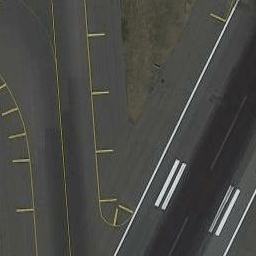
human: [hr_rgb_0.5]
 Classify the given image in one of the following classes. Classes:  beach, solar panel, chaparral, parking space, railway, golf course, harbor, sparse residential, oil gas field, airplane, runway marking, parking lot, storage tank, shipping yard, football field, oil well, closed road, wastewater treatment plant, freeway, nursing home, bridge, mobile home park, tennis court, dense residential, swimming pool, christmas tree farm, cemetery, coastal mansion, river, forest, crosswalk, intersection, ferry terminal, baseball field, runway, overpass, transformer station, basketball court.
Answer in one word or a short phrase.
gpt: runway